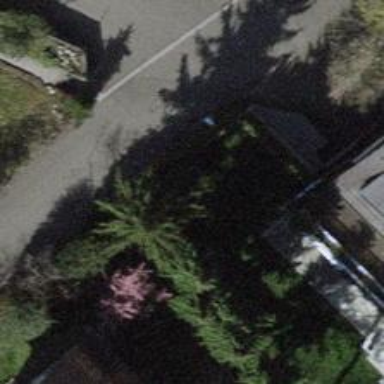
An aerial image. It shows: Avenue of trees.